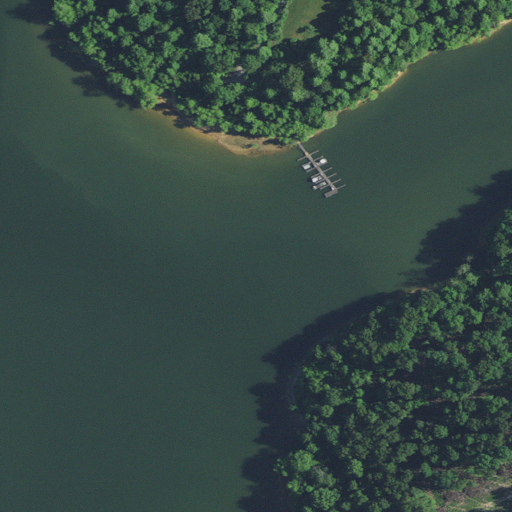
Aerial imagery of valley in Indiana named Sugarcamp Hollow containing open water, deciduous forest, and grassland